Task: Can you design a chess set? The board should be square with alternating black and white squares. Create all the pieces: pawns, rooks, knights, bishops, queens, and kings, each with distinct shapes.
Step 1707:
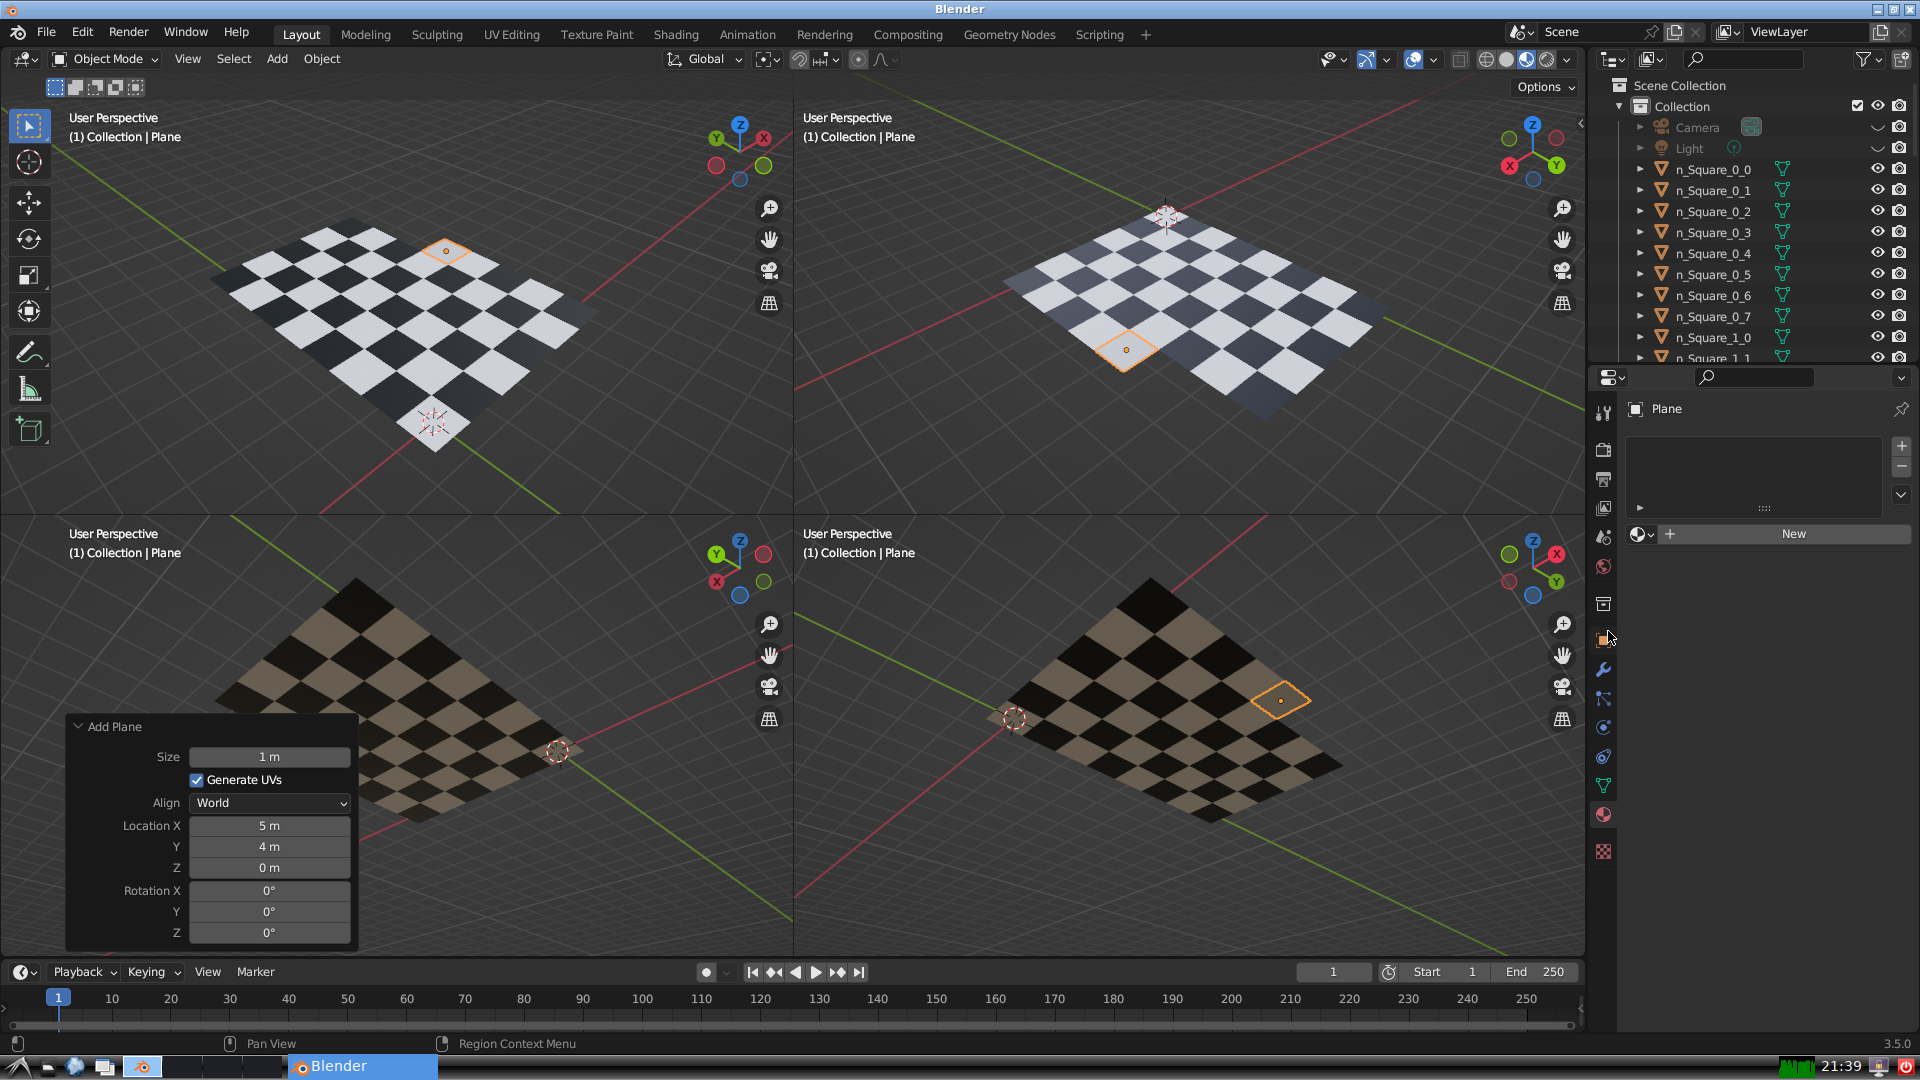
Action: click: no